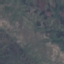
Land use / land cover class: HerbaceousVegetation